Interaction volume radius: 10 \u00c5
Interaction volume height: 25 \u00c5
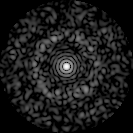
Disorder parameter: 0.8197